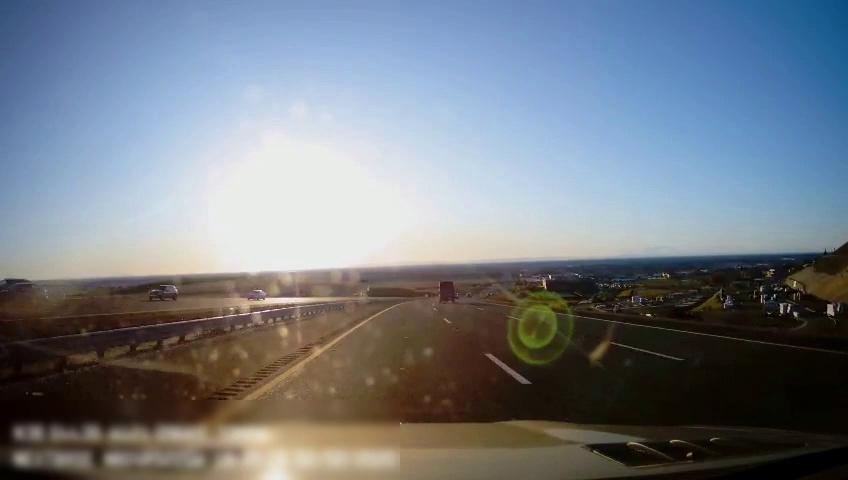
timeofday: Day
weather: Sunny
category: Drivable Space
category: Drivable Space
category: Vehicles | Truck
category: Vehicles | Car
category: Vehicles | Car
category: Vehicles | SUV
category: Vehicles | Car
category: Lanes | Current Lane
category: Lanes | Current Lane
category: Lanes | Alternate Lane
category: Lanes | Alternate Lane